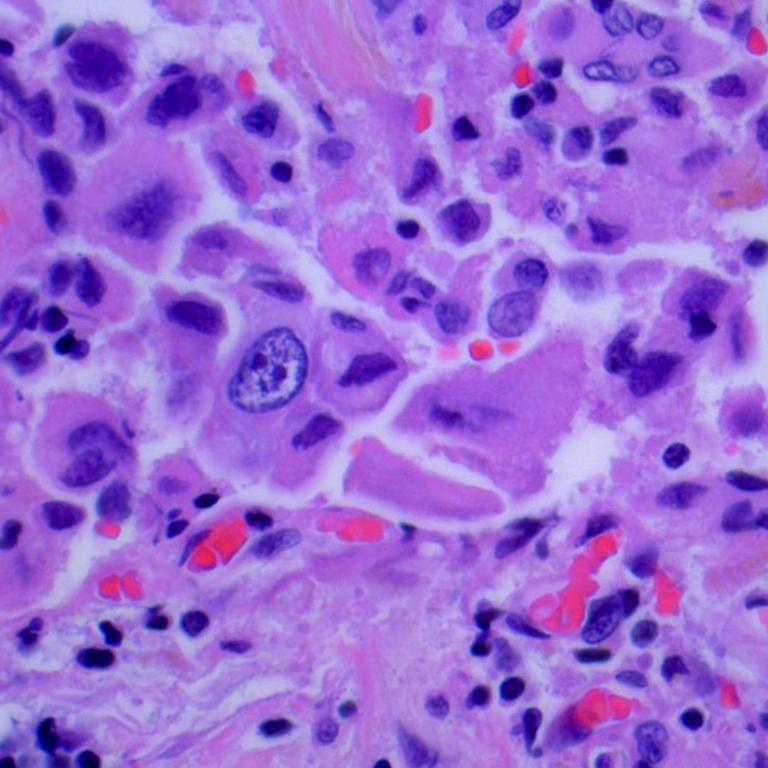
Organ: lung
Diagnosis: adenocarcinomas